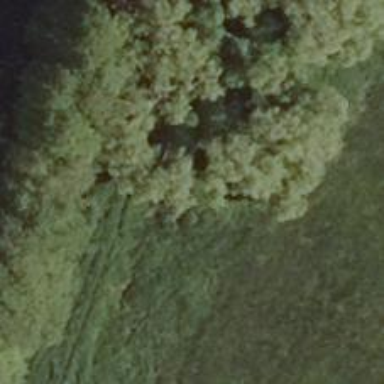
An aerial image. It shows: Row of trees in natural setting.